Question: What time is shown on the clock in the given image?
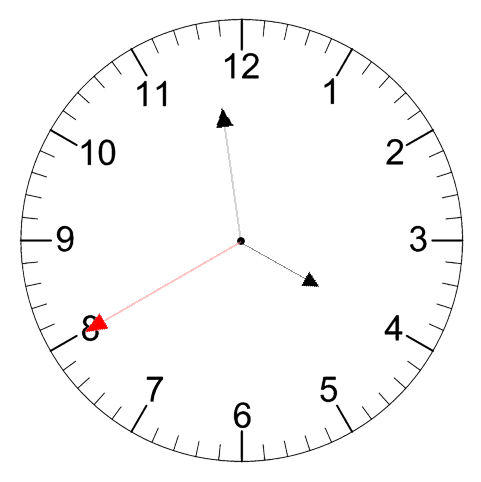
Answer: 03:58:40